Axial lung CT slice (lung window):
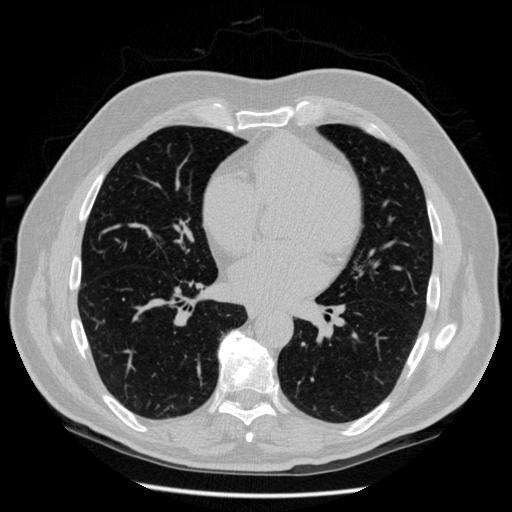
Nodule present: no